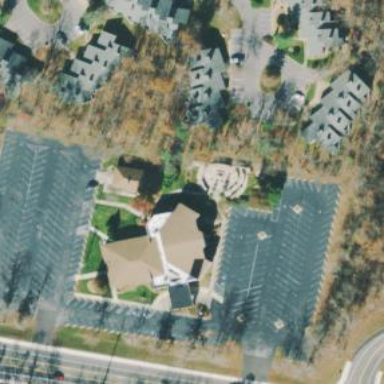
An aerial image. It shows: Beautiful church building.